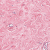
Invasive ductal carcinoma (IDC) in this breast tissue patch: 0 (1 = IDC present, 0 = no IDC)